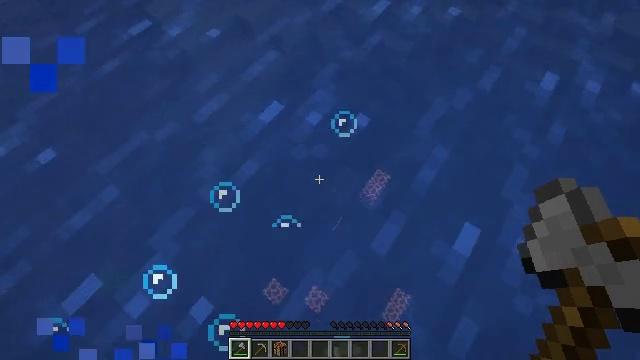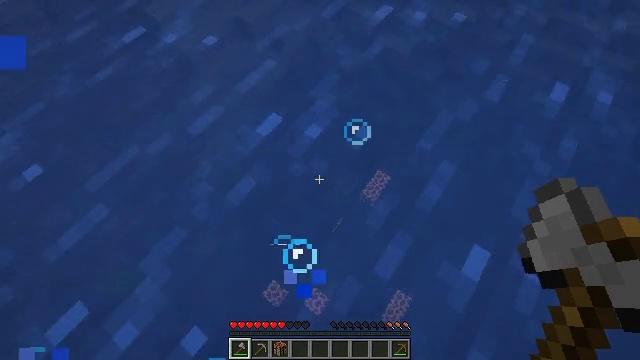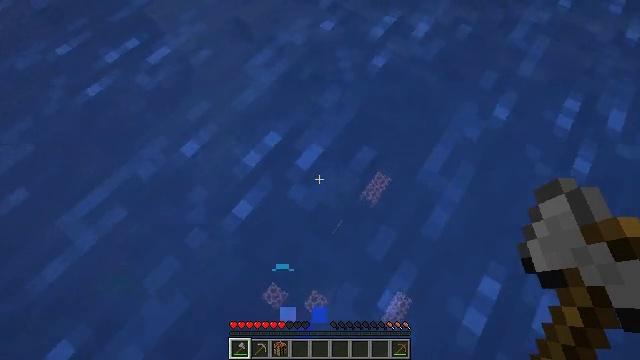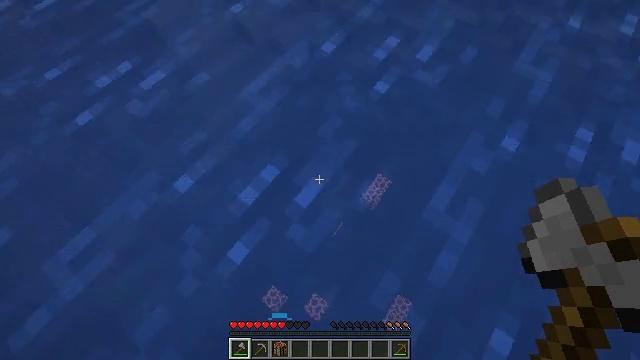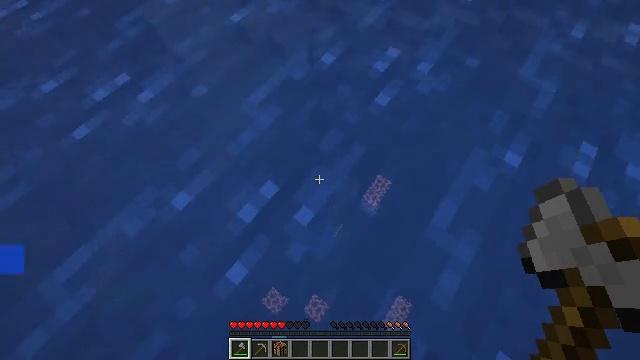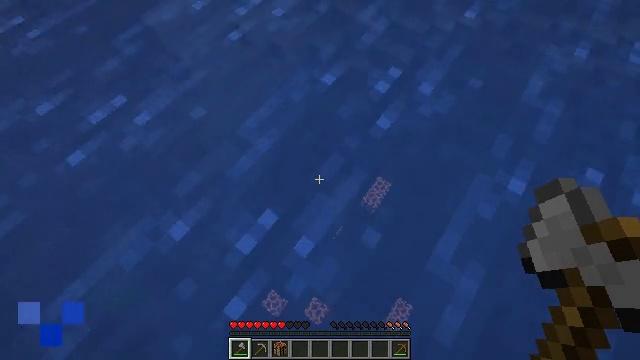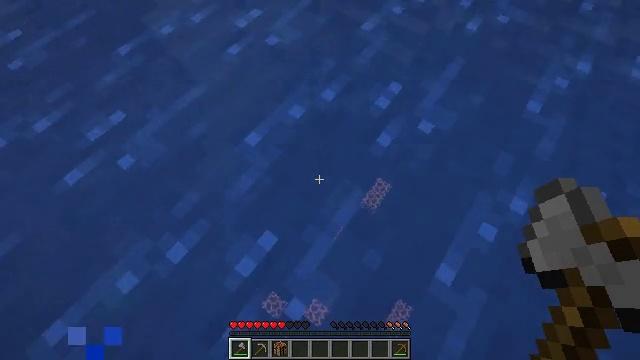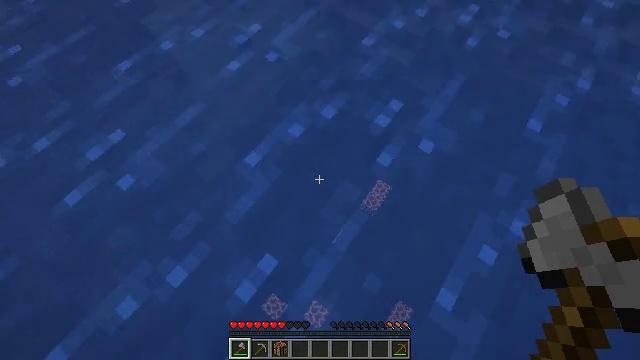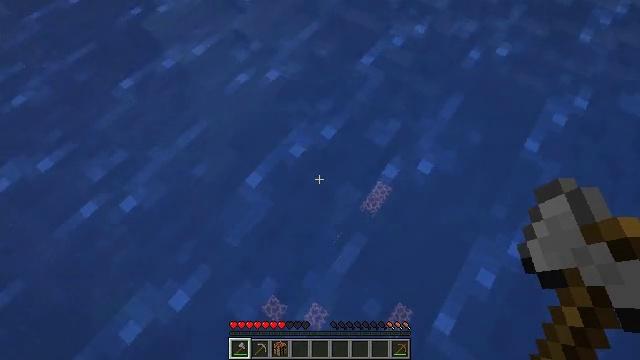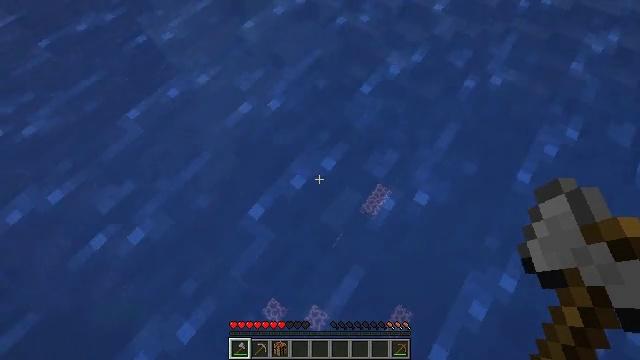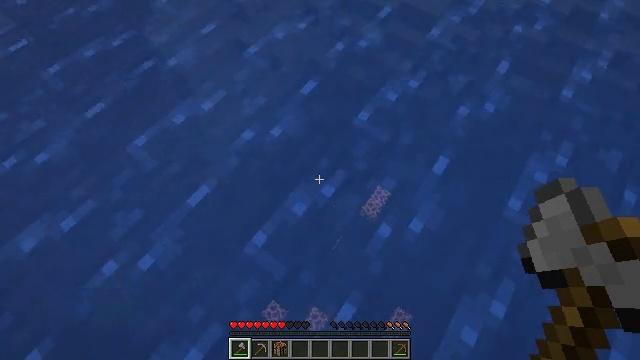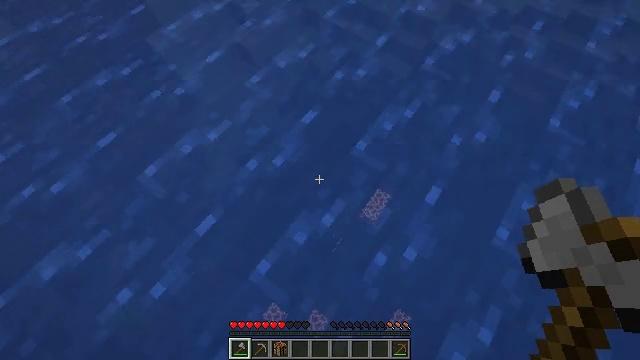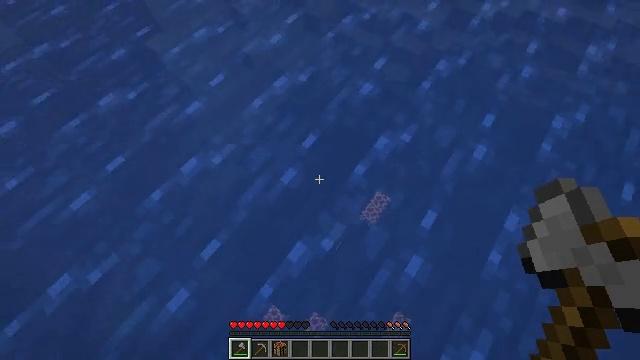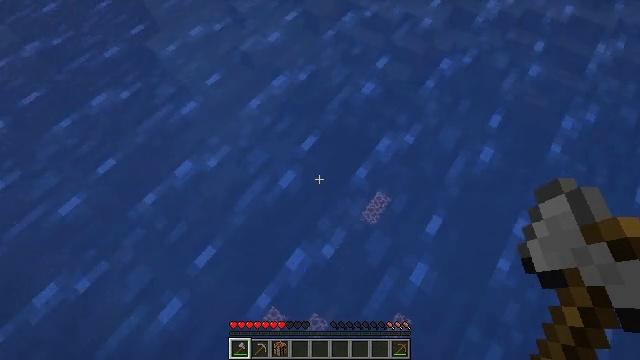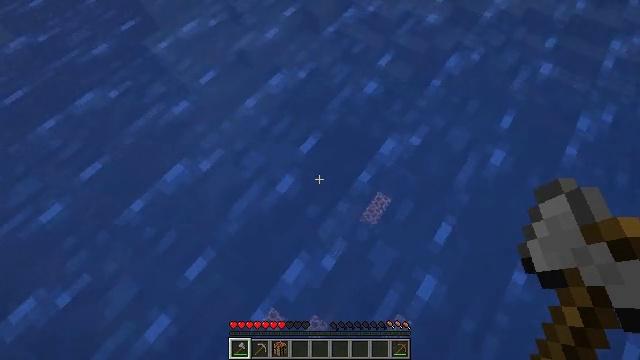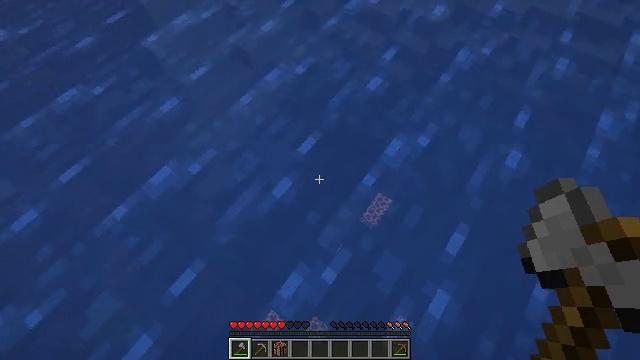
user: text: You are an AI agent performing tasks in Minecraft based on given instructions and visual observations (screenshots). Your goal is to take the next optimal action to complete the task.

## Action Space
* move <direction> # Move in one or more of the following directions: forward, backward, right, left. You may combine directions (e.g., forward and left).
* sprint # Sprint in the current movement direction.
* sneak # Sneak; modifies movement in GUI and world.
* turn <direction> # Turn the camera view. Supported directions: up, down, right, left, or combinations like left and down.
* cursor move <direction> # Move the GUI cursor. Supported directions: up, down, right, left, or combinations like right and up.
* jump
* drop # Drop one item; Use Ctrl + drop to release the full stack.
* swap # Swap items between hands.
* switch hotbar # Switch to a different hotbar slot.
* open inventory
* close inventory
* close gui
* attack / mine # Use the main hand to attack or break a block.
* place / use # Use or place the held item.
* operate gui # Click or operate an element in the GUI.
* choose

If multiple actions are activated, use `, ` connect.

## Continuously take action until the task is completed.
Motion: motion action
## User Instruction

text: Collect seagrass by hand or tool.
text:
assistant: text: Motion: move forward, jump
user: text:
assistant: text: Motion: move forward, jump
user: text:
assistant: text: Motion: move forward, jump
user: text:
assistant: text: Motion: move forward, jump
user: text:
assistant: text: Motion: move forward, jump
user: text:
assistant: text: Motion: move forward, jump
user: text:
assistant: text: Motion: move forward, jump
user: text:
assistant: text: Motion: move forward, jump
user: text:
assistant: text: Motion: move forward, jump
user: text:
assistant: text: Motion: move forward, jump
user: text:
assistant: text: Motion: move forward, jump
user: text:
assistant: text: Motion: move forward, sneak, jump
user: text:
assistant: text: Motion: move forward, sneak, jump
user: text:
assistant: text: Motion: sneak
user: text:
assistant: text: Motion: sneak
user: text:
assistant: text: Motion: sneak
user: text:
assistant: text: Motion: sneak
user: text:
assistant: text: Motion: sneak, turn left
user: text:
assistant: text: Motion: sneak, turn left
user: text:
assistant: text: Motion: sneak, turn right and up
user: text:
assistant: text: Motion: sneak, turn right
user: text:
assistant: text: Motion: sneak
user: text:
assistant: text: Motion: sneak
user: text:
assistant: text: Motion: sneak
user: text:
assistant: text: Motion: sneak
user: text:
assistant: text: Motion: sneak
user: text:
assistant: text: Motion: sneak, turn down
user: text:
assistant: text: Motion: sneak
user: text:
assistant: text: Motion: sneak
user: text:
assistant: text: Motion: sneak